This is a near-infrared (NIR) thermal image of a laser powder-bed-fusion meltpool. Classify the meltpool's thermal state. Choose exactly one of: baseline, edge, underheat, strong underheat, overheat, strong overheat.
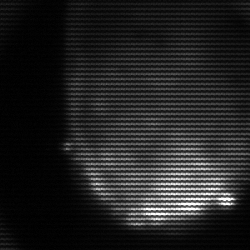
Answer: edge